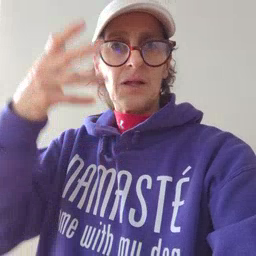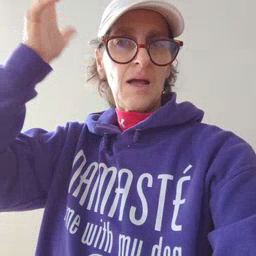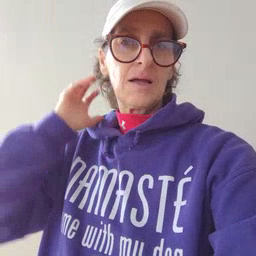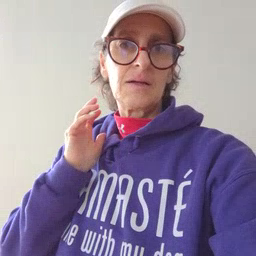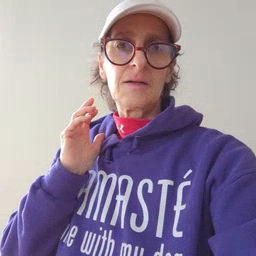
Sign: lion